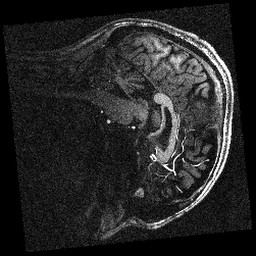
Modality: T1w
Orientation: sagittal
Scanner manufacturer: siemens
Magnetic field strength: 6.98 T
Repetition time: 2.5 s
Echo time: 0.00255 s